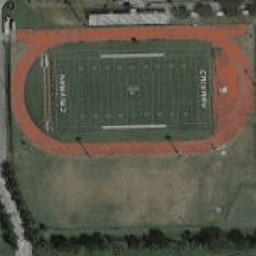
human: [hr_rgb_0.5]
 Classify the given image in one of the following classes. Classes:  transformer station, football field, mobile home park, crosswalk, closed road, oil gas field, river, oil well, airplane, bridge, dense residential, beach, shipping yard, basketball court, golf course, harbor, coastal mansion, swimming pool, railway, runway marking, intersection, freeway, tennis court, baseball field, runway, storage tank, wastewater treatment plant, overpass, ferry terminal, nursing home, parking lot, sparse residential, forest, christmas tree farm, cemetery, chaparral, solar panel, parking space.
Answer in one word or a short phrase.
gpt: football field